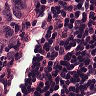
Metastatic tissue present: yes